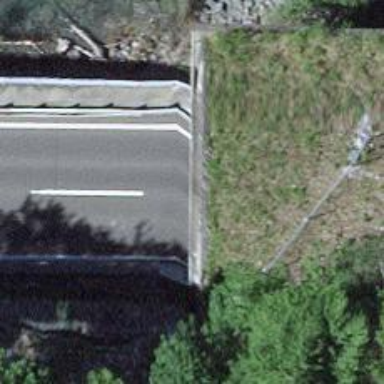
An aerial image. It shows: Asphalt motorway passing through tunnel.